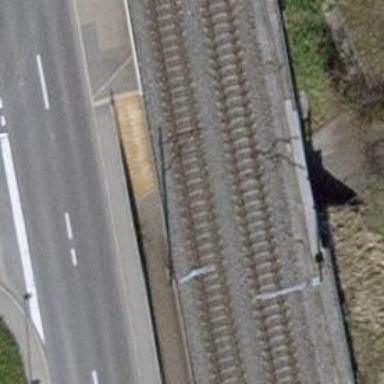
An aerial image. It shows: Footway on asphalt surface passing through tunnel.